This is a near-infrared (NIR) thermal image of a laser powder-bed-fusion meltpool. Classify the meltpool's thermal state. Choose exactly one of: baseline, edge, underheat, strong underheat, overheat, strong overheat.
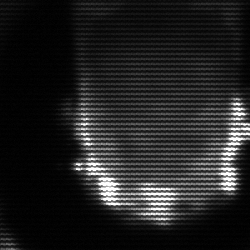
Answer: baseline